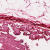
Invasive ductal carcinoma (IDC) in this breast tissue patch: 0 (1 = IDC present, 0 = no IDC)